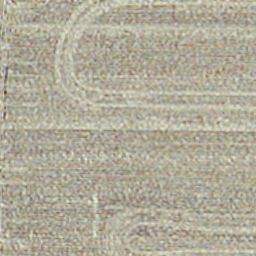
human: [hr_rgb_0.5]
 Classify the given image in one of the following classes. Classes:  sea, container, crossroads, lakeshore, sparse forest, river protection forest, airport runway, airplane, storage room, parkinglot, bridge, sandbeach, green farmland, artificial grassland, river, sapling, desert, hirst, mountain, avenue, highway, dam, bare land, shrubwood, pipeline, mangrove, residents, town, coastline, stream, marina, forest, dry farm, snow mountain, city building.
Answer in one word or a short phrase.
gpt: dry farm